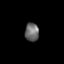
Tissue: skin
Cell type: Epithelial cells
Senescence score: 0.2841
Nuclear area (px): 254
Mean DAPI intensity: 105.606